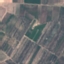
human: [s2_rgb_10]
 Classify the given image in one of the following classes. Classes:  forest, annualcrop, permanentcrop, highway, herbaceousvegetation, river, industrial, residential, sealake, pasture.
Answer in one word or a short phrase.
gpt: PermanentCrop